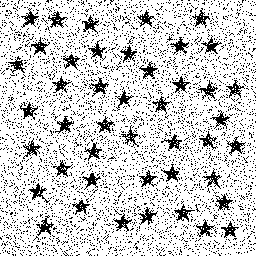
Squares: 0
Triangles: 0
Stars: 44
Total shapes: 44